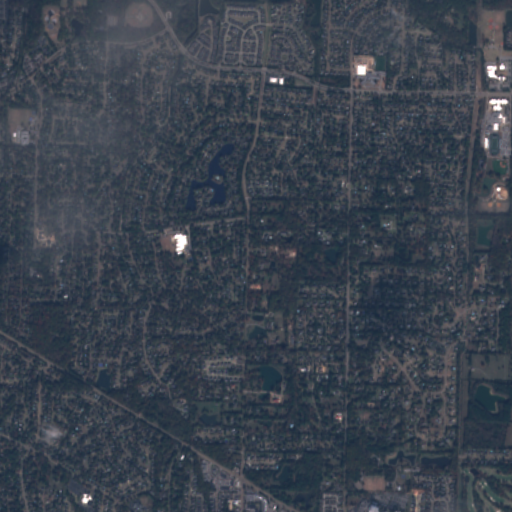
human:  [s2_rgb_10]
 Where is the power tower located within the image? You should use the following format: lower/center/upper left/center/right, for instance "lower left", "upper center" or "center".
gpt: The power tower is located in the right of the image.
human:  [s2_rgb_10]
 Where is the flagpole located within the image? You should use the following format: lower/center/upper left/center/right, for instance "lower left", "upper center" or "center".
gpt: The flagpole is located in the lower left of the image.
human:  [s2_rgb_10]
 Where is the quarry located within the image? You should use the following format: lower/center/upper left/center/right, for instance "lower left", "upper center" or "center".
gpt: There is no quarry in the image.